Interaction volume radius: 5 \u00c5
Interaction volume height: 10 \u00c5
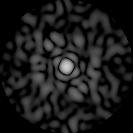
Disorder parameter: 0.8354